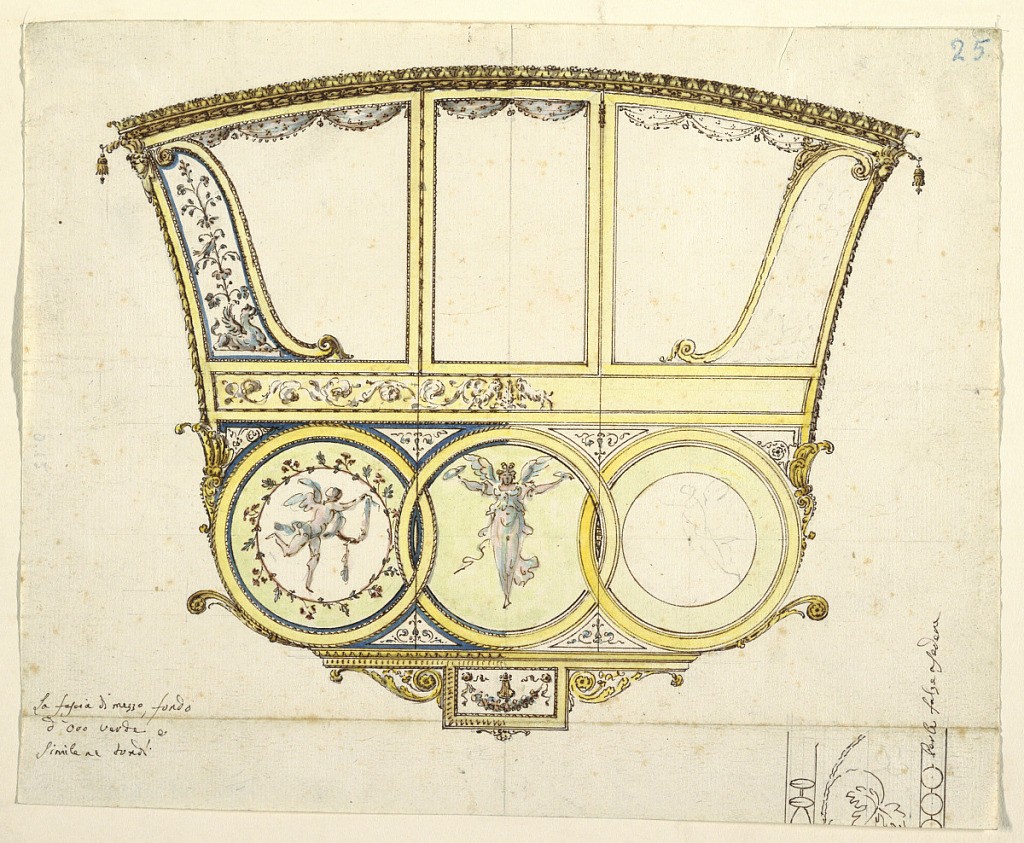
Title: Decorated Coach Body
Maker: Felice Giani, Italian, 1758–1823
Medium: Pen and brown ink, colored washes over black chalk on paper.
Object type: Drawing
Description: Illustrated decoration of a coach with naturalistic and figurative elements - not quite complete - in "L'Arte," vol. 3, 1900. Appendix p.23.
Bottom right: more of the ornament is shown than reproduced.
Nottom left: evidence of another design that continues to the bottom edge.